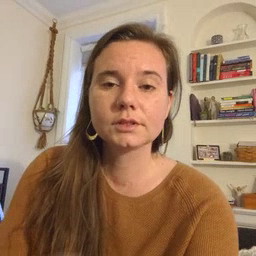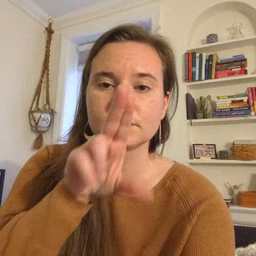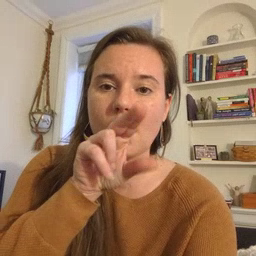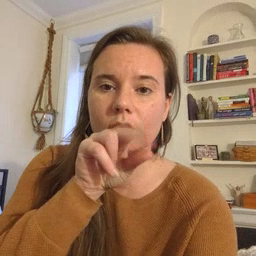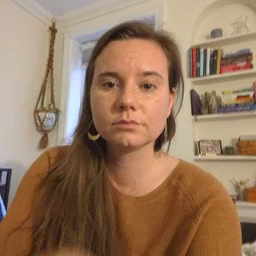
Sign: duck